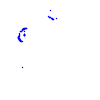
Particle: kaon